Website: walmart
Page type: customer-info-address
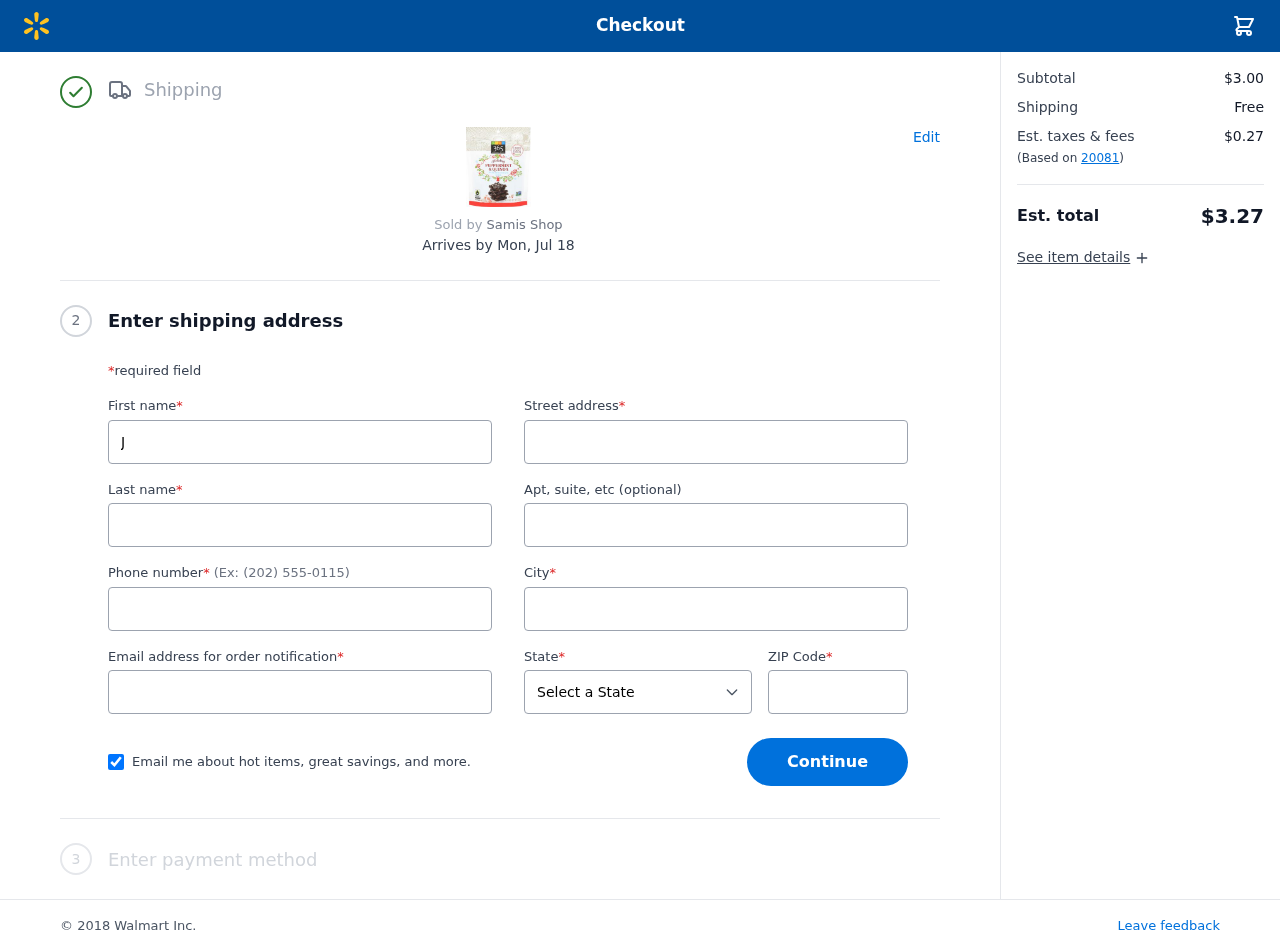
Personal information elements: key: PII_CITY
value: Grantton
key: PII_EMAIL
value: jballard@yahoo.com
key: PII_FIRSTNAME
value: Jason
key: PII_LASTNAME
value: Ballard
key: PII_PHONE
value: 9727017627
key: PII_POSTCODE
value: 20081
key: PII_STATE
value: Mississippi
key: PII_STREET
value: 298 Christian Locks Apt. 782
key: PII_STREET2
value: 305 Payne Isle Apt. 209
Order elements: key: ORDER_DELIVERY_DATE
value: Mon, Jul 18
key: ORDER_SUBTOTAL
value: $3.00
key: ORDER_SHIPPING_COST
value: Free
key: ORDER_TAX
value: $0.27
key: ORDER_TOTAL
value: $3.27